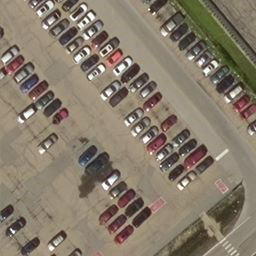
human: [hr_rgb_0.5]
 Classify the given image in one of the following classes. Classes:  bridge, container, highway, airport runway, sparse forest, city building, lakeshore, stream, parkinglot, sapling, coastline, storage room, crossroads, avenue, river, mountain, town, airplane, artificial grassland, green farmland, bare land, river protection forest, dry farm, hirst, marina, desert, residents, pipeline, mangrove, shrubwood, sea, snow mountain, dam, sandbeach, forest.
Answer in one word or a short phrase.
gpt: parkinglot